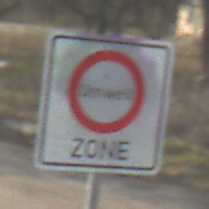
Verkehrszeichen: BeginnUmweltzone
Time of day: MorningAfternoon
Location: Outdoor (Suburban)
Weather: PartlyCloudy
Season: NotSpecified
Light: Natural